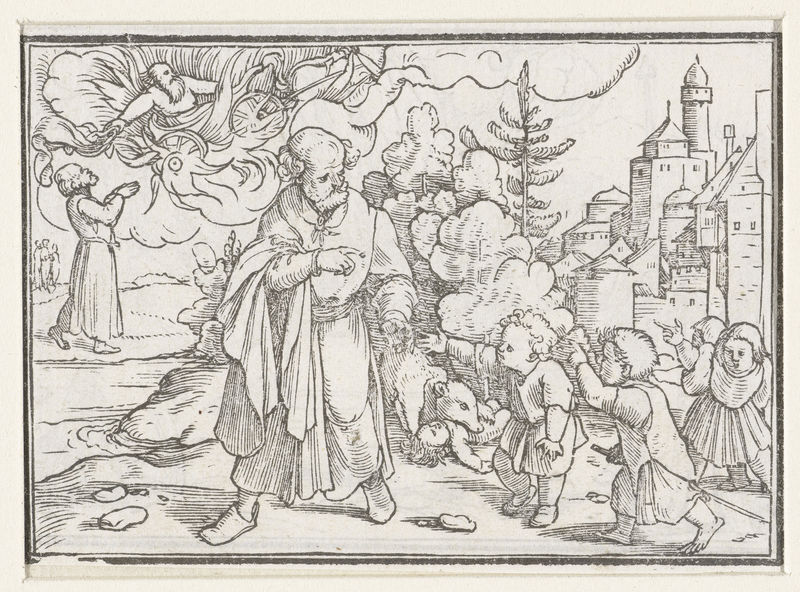
Titel: Bestraffing van de kinderen die Elisa bespotten
Künstler: Hans (II) Holbein
Standort: Amsterdam
Institution: Rijksmuseum
Schlagwörter: baum, feuer, gott, himmel, mann, weiß, wolf, wolken, bäume, stadt, männer, schwarz, zeichnung, haus, hund, tier, wolke, wand, architektur, bibel, falten, steine, tot, häuser, gehen, kirche, gewand, kind, fliegen, kinder, pferd, reiter, räder, turm, holzschnitt, ort, jungen, dorf, mauer, graphik, einspänner, kutsche, rad, wagen, knöpfe, schwein, alter, moses, burg, kloster, türme, flammen, flug, druck, druckgraphik, stich, seite, schwarzweiß, tanne, beten, christlich, fabel, priester, religiös, mönch, siedlung, heiliger, sonnengott, sonnenwagen, kupferstich, fahrer, bär, petrus, biss, pferdewagen, erzählung, bestie, bbäume, biest, beißen, stadz, 1500, bazm, 1440, aolus